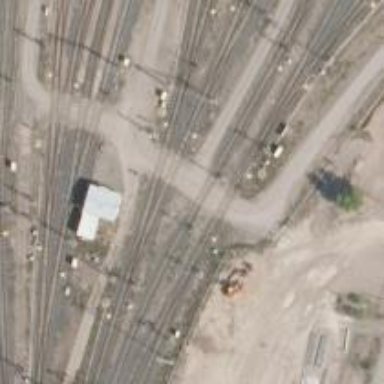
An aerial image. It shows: Railway signal.